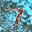
Label: 7